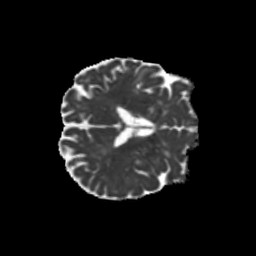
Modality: MD
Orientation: axial
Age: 78
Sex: female
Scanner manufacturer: siemens
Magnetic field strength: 3 T
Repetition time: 5.25 s
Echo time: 0.08 s